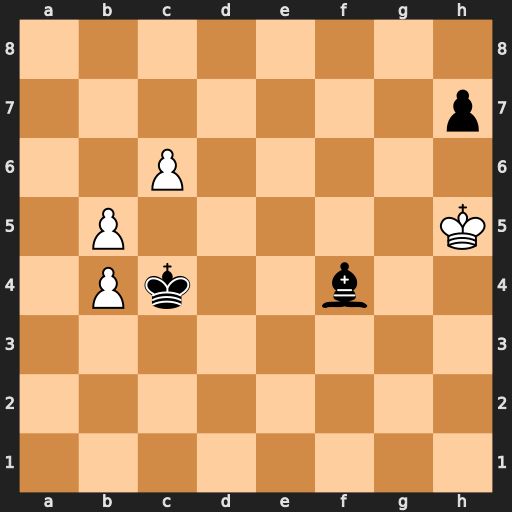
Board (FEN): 8/7p/2P5/1P5K/1Pk2b2/8/8/8
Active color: w
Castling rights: -
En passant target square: -
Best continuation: b6 Kb5 c7 Kxb6 c8=Q